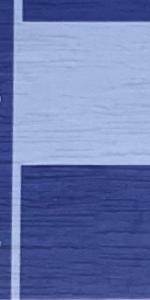
Label: Empty